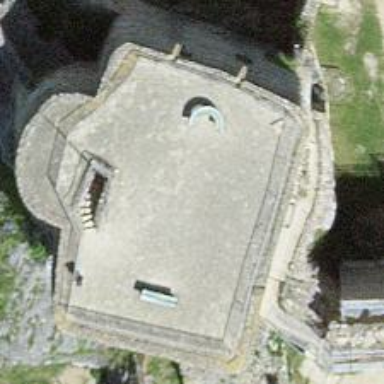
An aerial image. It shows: Viewpoint for tourists.